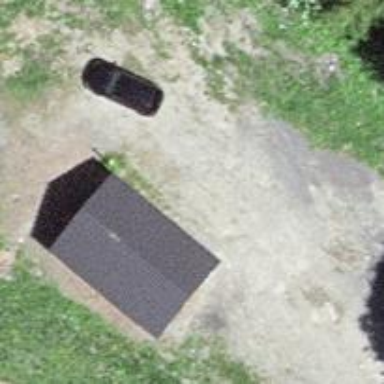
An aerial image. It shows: Sheltered building.